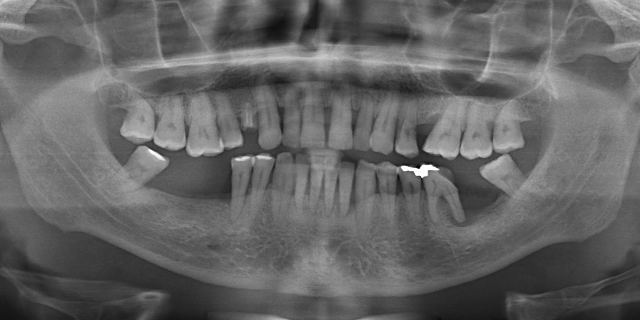
adult